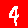
Digit: 4